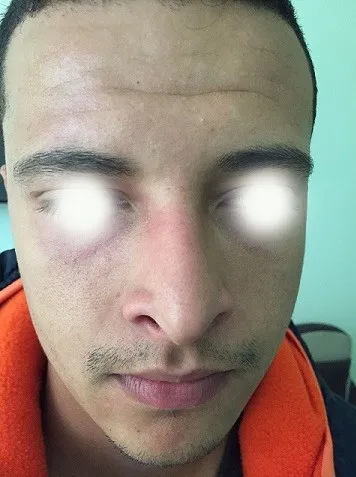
Right hemifacial erythema with sweat.
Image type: medical_photograph (other_medical_photograph)